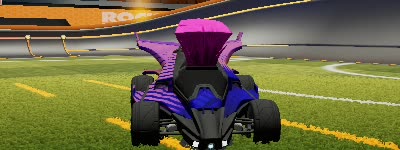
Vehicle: aftershock